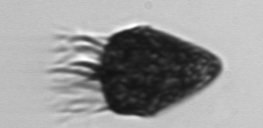
Label: Strombidium_morphotype2